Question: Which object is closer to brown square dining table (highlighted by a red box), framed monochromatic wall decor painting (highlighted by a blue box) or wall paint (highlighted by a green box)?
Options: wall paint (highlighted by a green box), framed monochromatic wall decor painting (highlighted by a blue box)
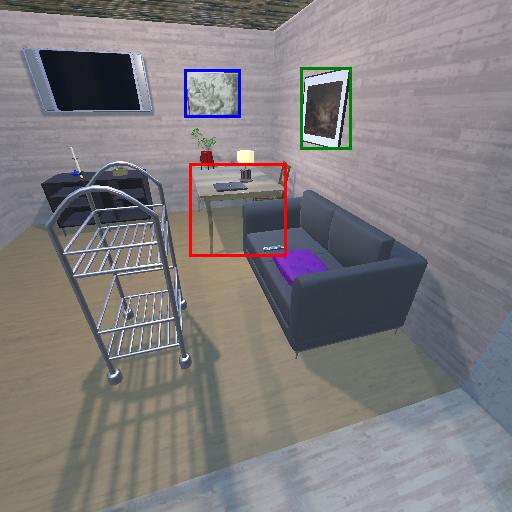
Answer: wall paint (highlighted by a green box)